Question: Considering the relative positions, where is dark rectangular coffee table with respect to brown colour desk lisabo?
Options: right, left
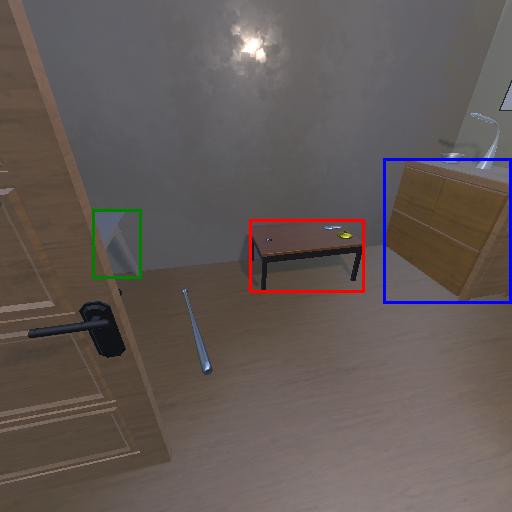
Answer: right